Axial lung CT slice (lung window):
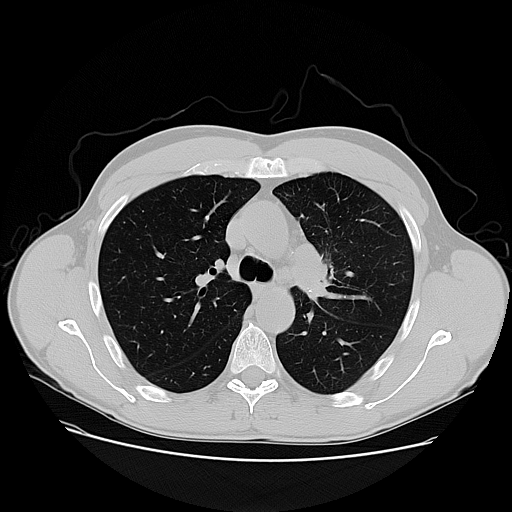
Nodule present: no